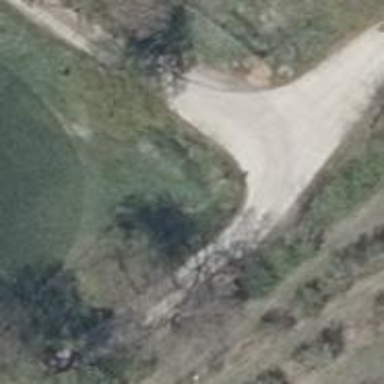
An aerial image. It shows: High-quality track road with concrete lane surface.